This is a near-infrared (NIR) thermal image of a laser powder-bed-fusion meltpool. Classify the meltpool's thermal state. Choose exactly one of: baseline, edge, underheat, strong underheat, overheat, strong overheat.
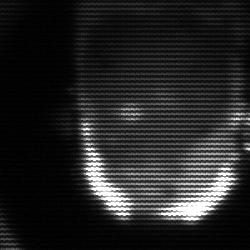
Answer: baseline